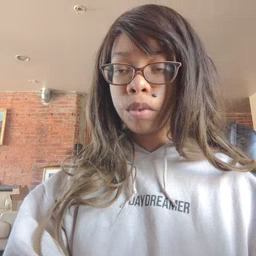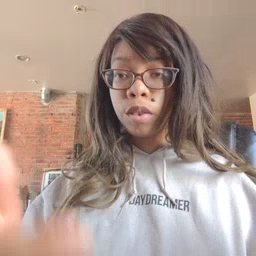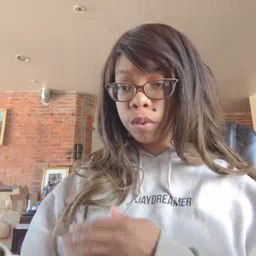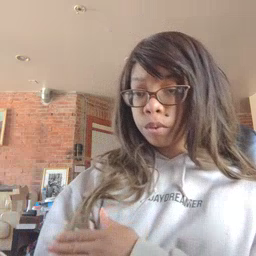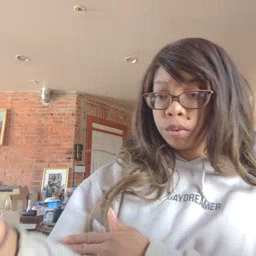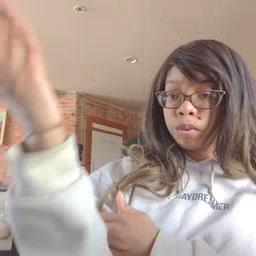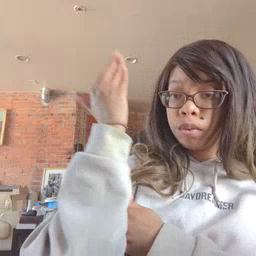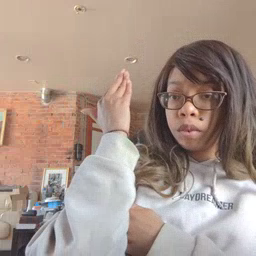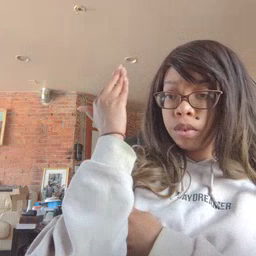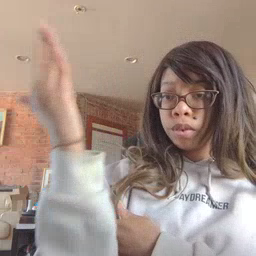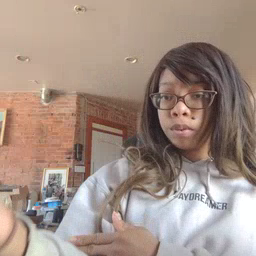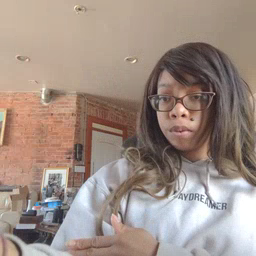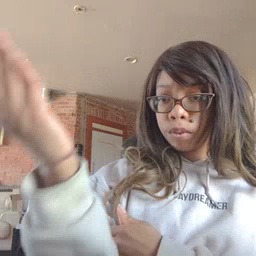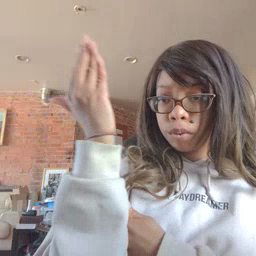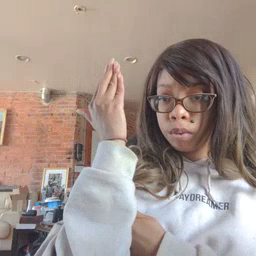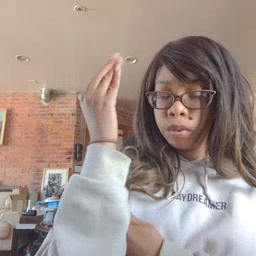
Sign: morning